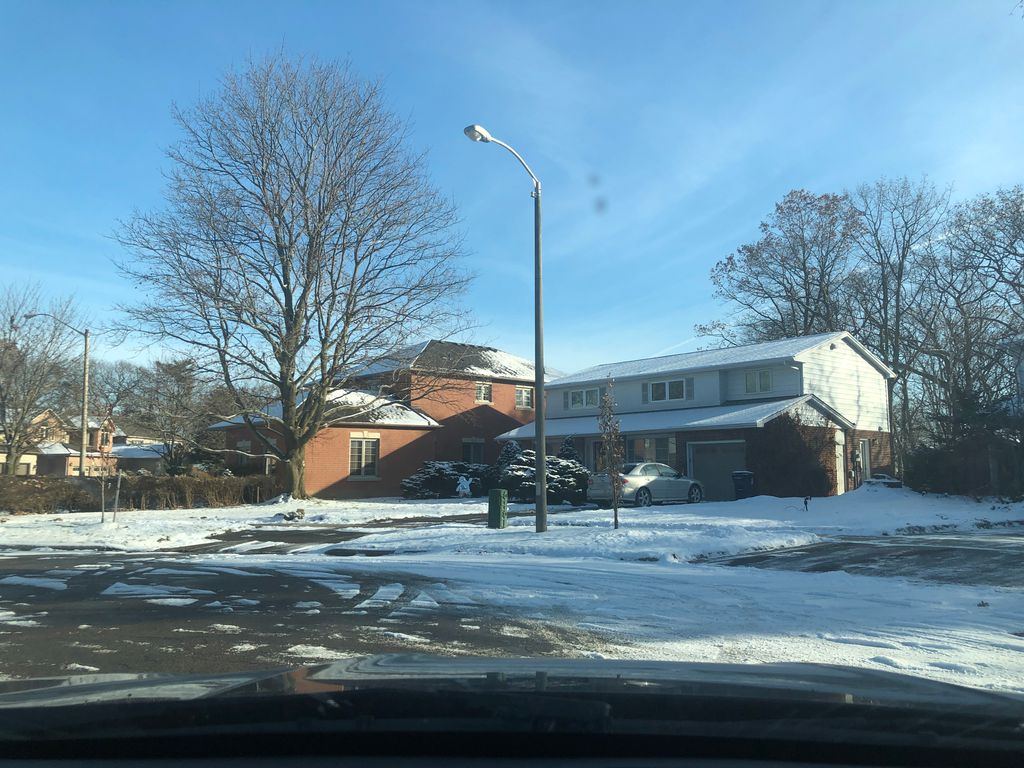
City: toronto